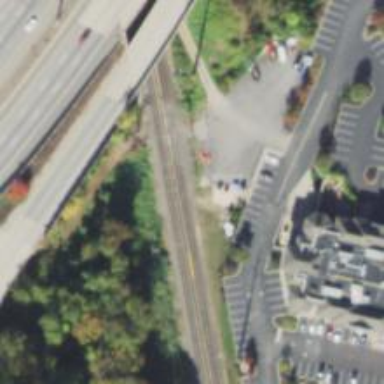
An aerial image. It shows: Electrified light rail railway.